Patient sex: F
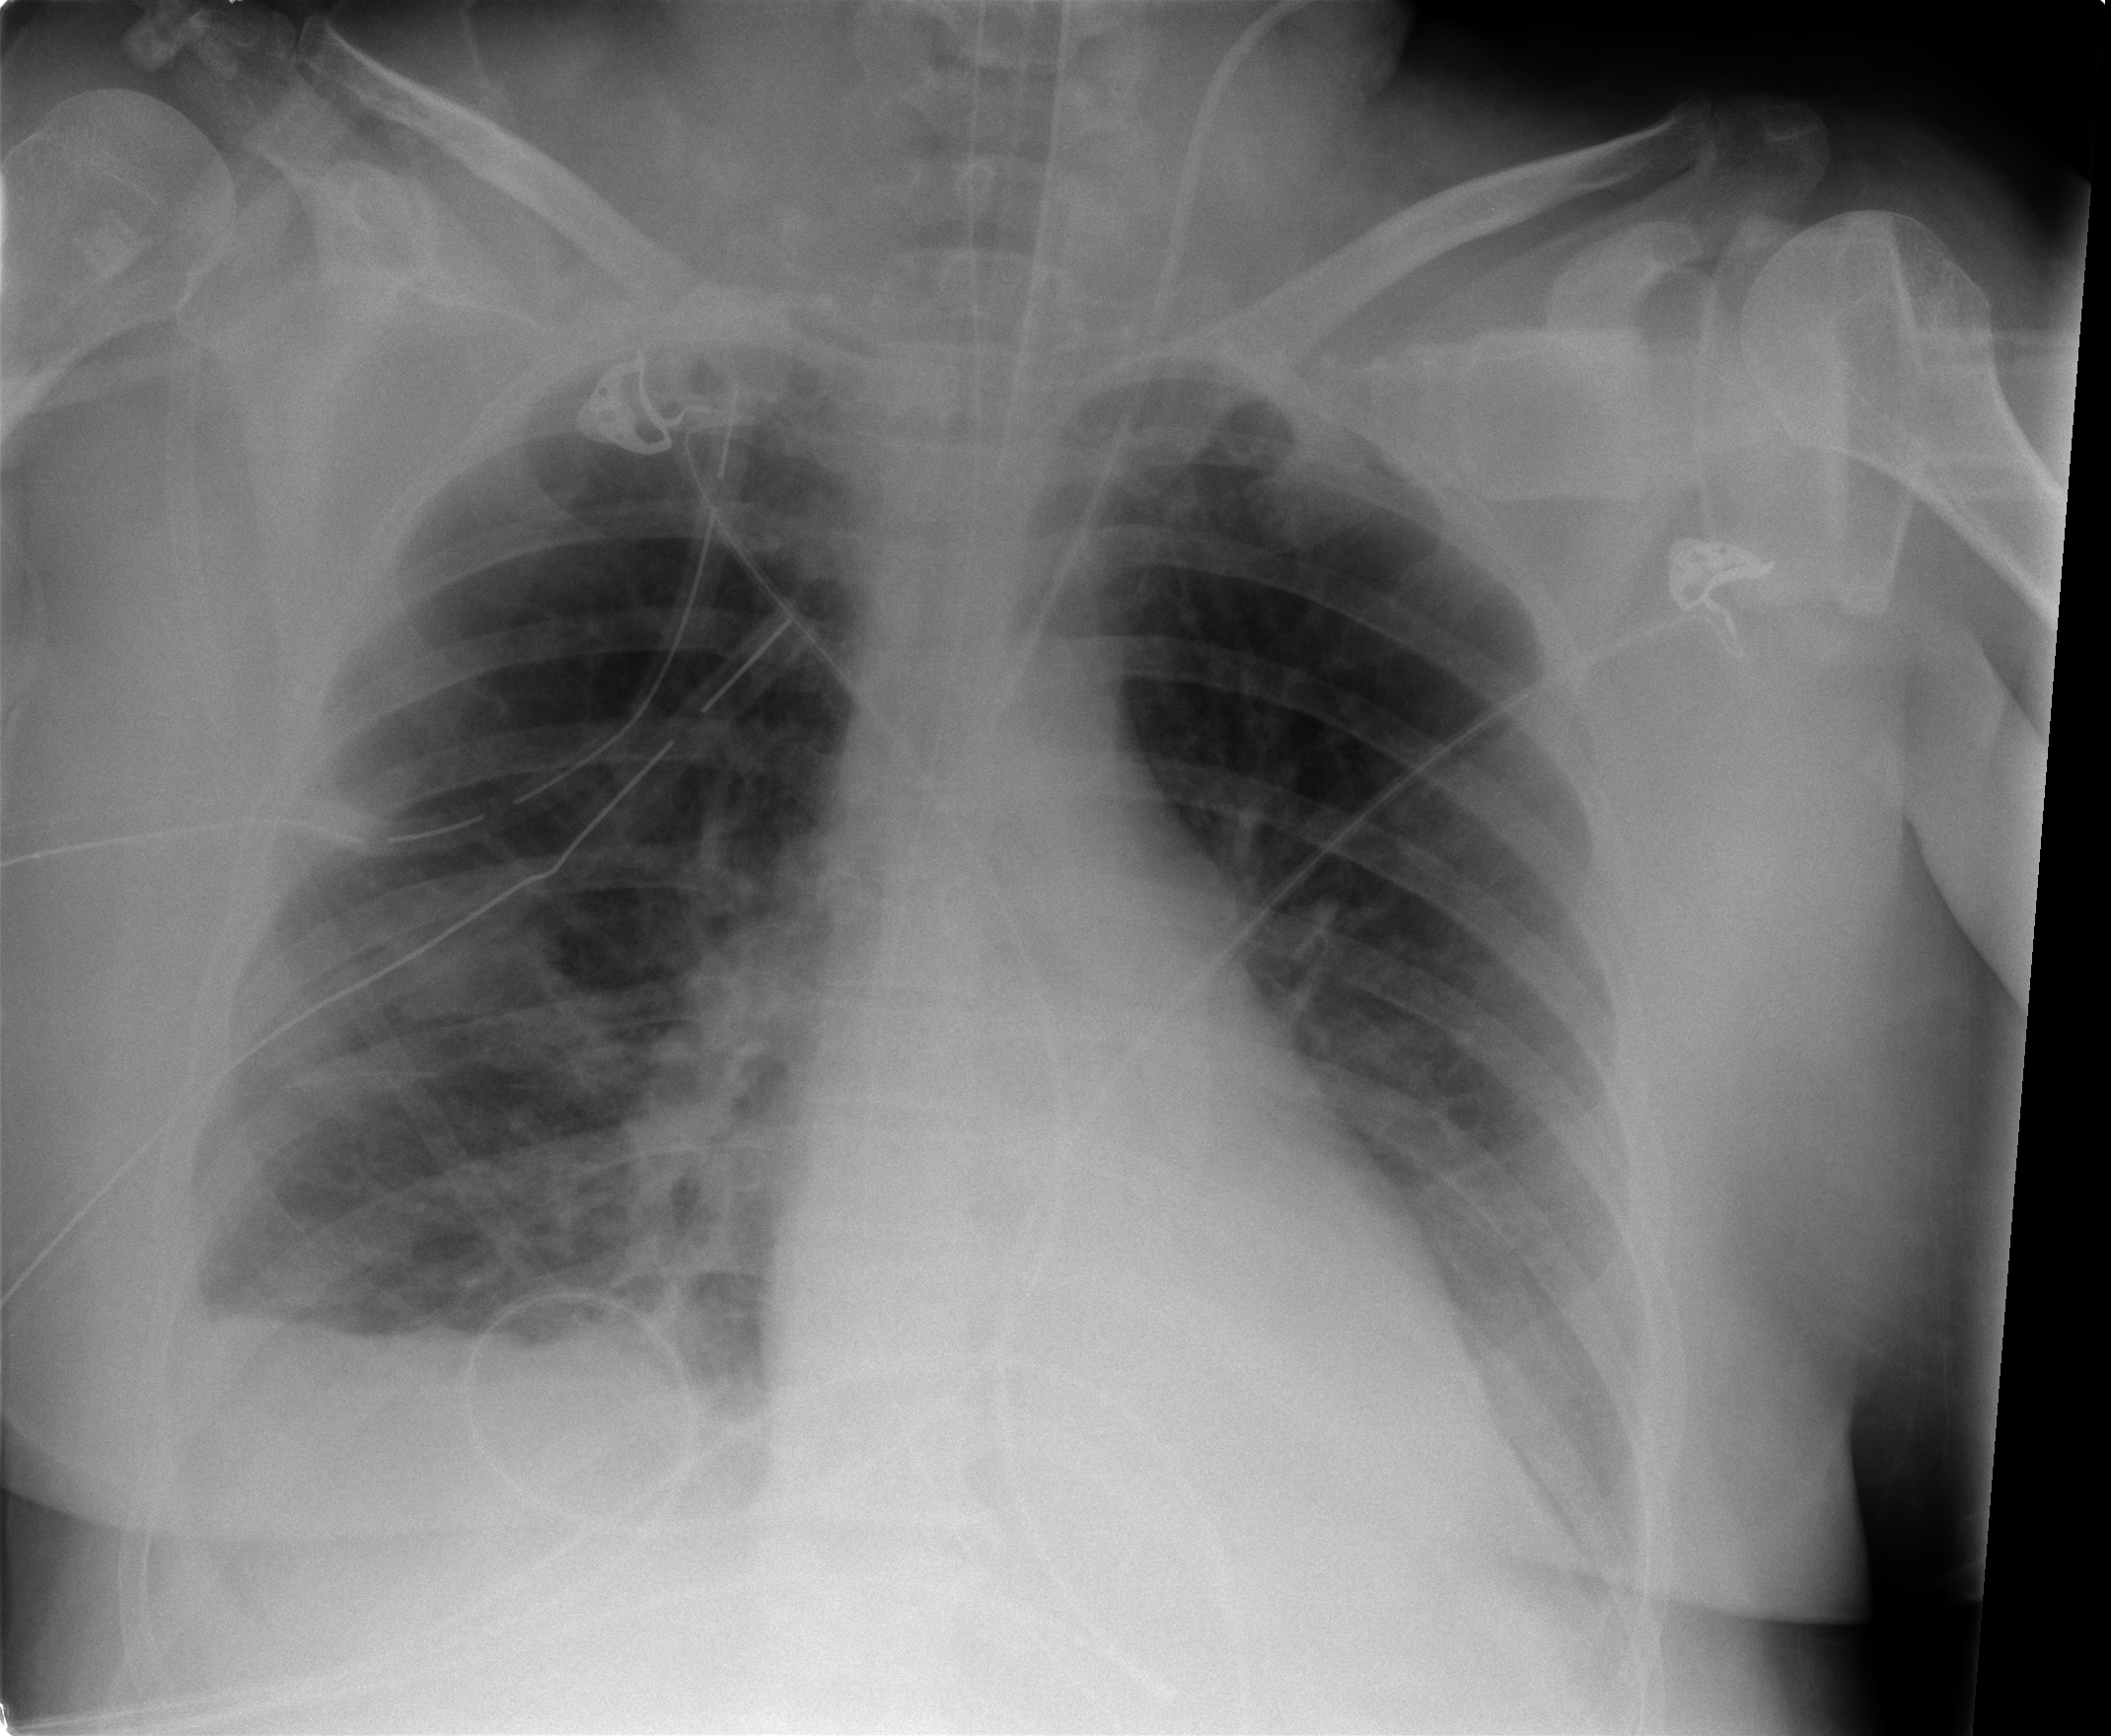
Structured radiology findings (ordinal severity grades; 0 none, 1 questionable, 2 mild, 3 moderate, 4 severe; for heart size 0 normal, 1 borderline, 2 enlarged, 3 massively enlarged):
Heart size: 0
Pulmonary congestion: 2
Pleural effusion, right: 0
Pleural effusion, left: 2
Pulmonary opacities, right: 2
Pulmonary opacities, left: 0
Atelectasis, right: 2
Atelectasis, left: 2